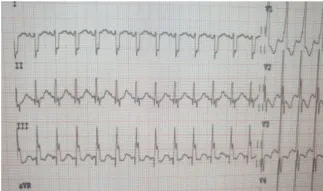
ECGs of patient #2 pre- and post-ivabradine. (B) ECG revealing sinus rhythm (ECG speed: 25 mm/s, and sensitivity: 10 mm/mv). This patient was reverted adequately to sinus rhythm with combined amiodarone and ivabradine.
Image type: electrography (ekg)